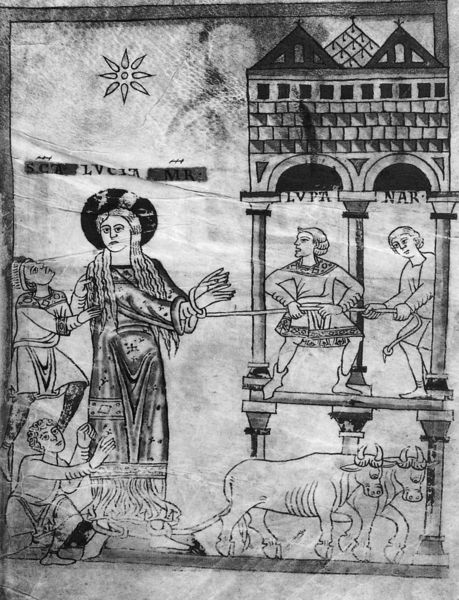
Titel: Passion der Heiligen Luzia
Künstler: Siegebert von Gembloux
Standort: Herkunftsort: Metz (EU - F)
Institution: Berlin, Staatliche Museen, Kupferstichkabinett
Schlagwörter: feuer, mann, fenster, frau, schwarz, säulen, weiss, zeichnung, dach, haus, steine, kühe, sonne, haare, strick, schrift, grafik, burg, palast, stern, flammen, seil, druck, schwarzweiss, gefangen, illustration, buchstaben, kranz, ritter, arkaden, kapitell, heiligenschein, nimbus, mittelalter, heilige, anbeten, maria, gespann, ochsen, stiere, legende, hexe, fessel, santa, verbrennung, zwei ochsen, buchmalerei, folter, gefesselt, hexenverbrennung, scheiterhaufen, hochmittelalter, illumination, lucia, #dach, märtyrerrin, bildperspektive, riinder